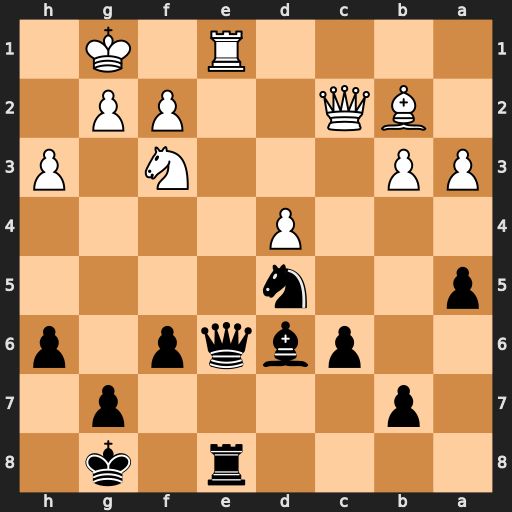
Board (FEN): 4r1k1/1p4p1/2pbqp1p/p2n4/3P4/PP3N1P/1BQ2PP1/4R1K1
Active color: b
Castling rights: -
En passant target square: -
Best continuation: Qxe1+ Nxe1 Rxe1#